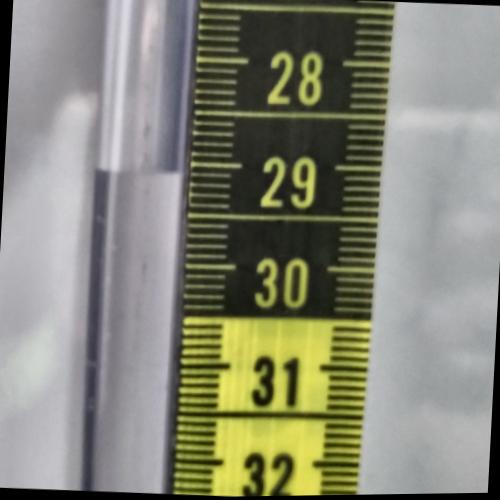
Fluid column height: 29.1 cm